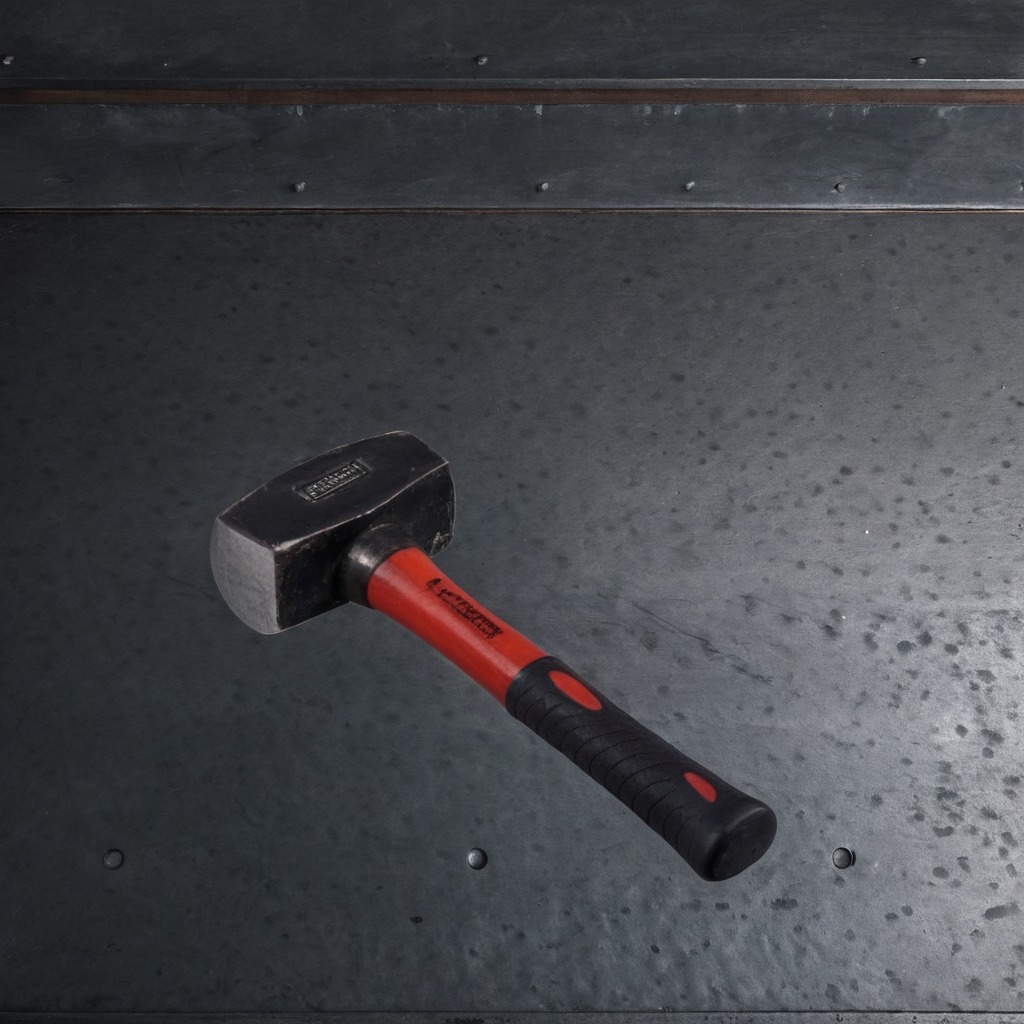
A hammer is lying on a cold steel table in a mining workshop.